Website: slack
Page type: newsletter-management
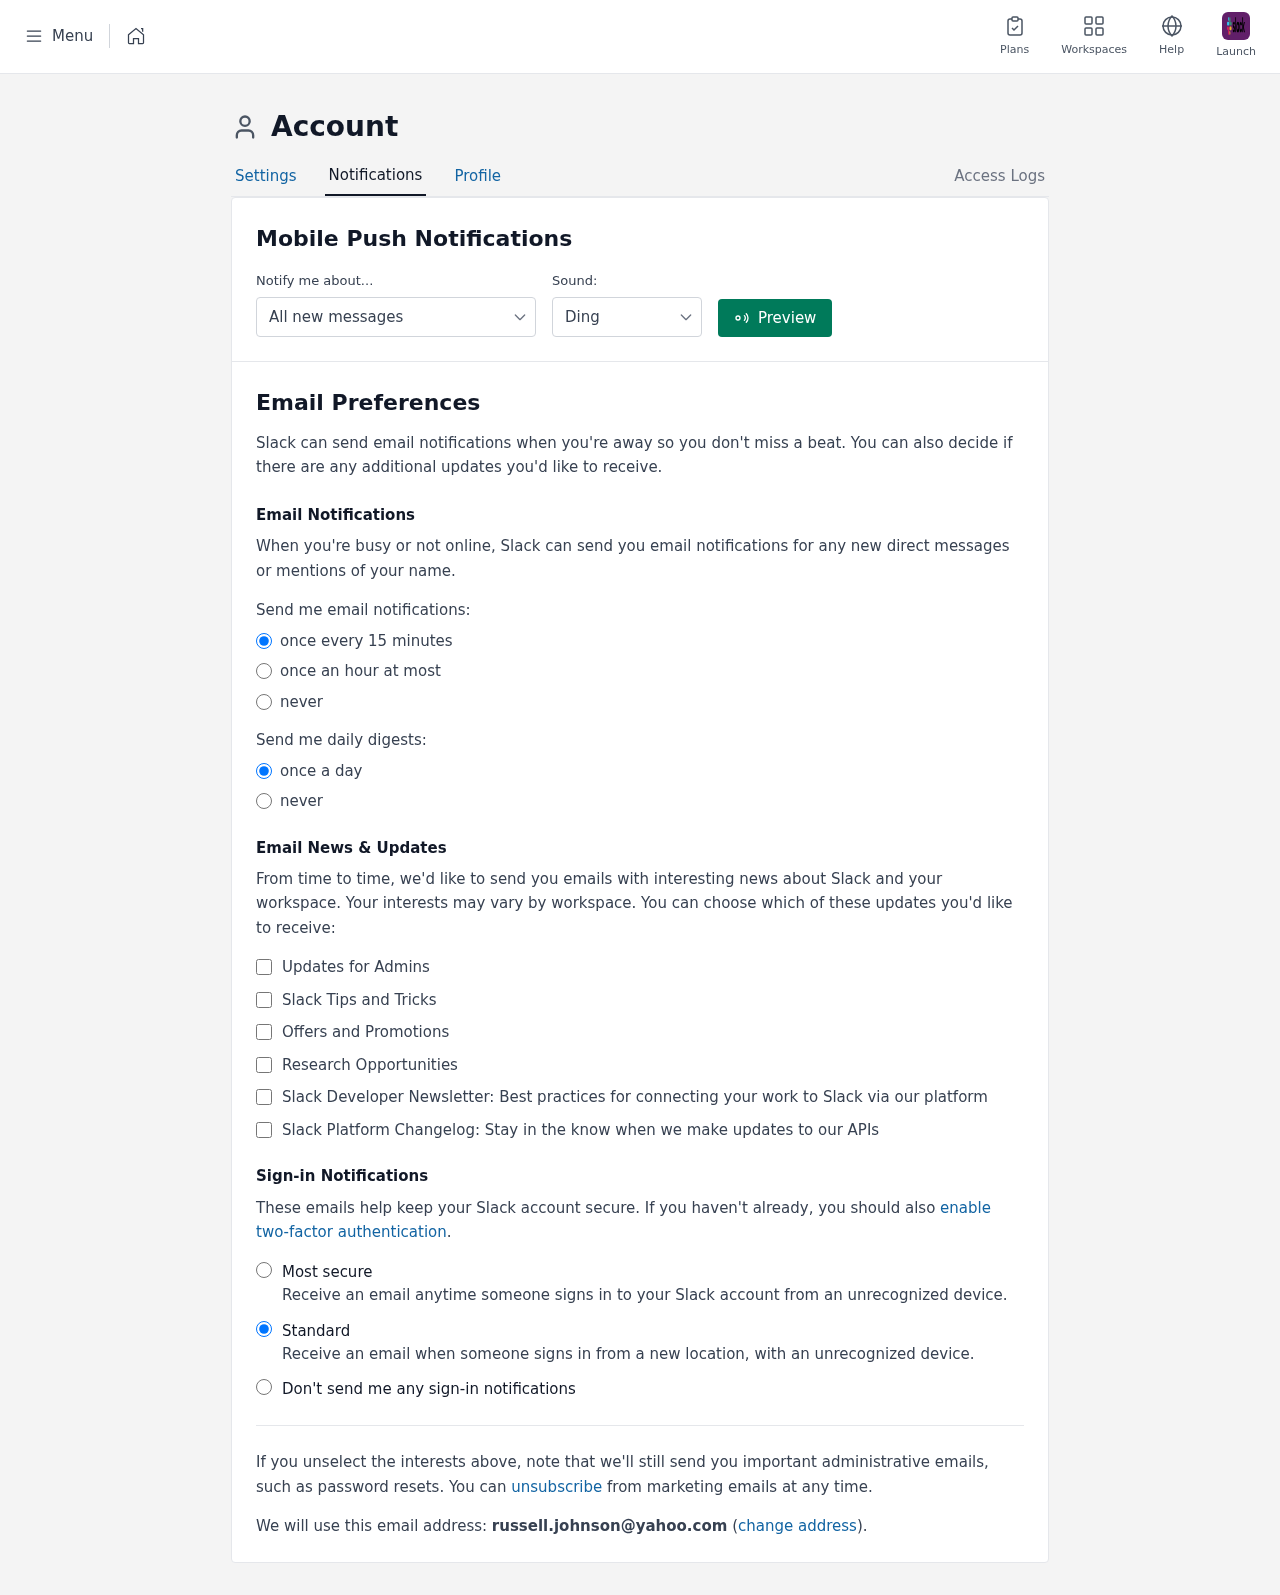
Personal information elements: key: PII_EMAIL
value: russell.johnson@yahoo.com